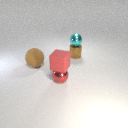
small brown metal cylinder to the right of large brown rubber sphere